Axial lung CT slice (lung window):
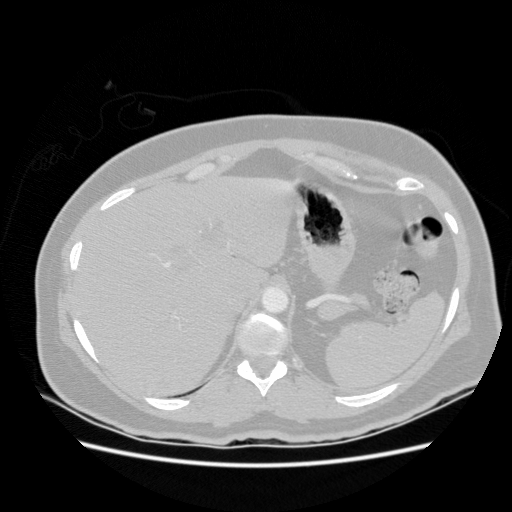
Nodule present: no